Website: lowes
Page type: customer-info-address
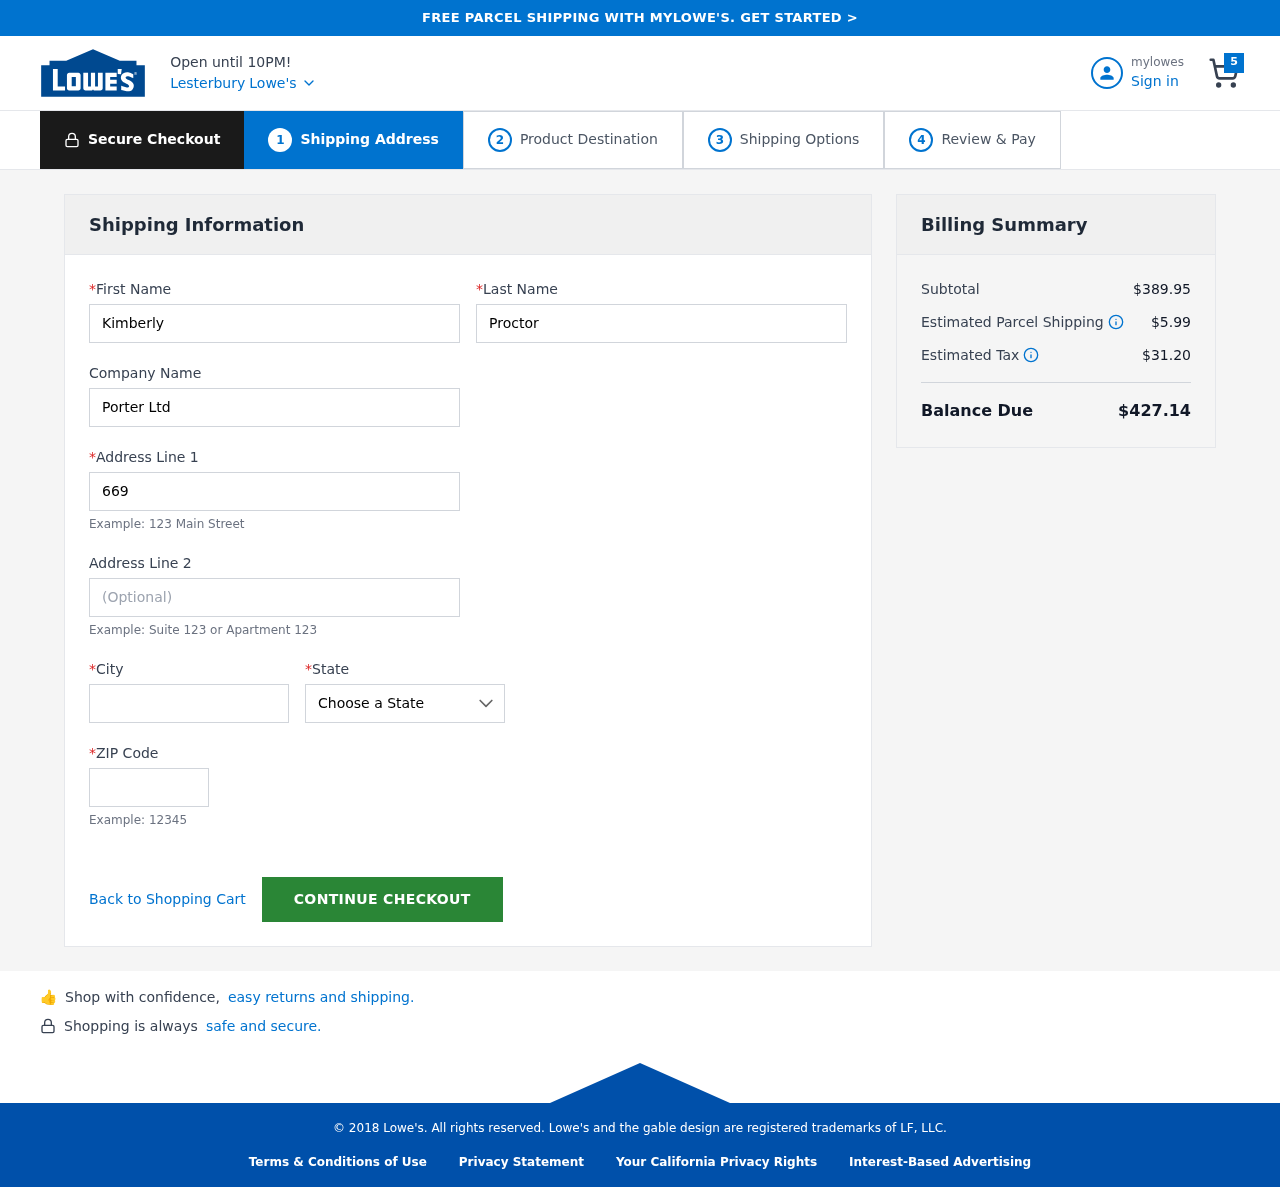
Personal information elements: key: PII_CITY
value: Lesterbury
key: PII_COMPANY
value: Porter Ltd
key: PII_FIRSTNAME
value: Kimberly
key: PII_LASTNAME
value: Proctor
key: PII_POSTCODE
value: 99665
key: PII_STATE
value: Rhode Island
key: PII_STREET
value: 669 Murphy Mall
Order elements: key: ORDER_NUM_ITEMS
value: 5
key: ORDER_SUBTOTAL
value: $389.95
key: ORDER_SHIPPING_COST
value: $5.99
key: ORDER_TAX
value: $31.20
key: ORDER_TOTAL
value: $427.14